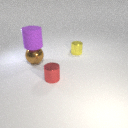
small red metal cylinder to the right of large brown metal sphere